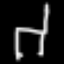
Label: chair